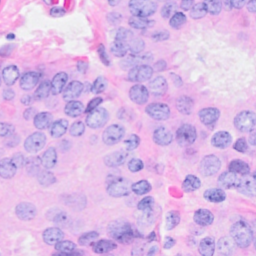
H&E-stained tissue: Breast